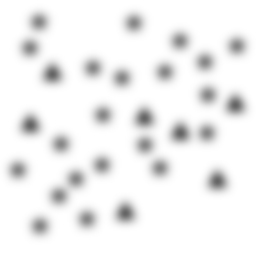
Squares: 0
Triangles: 7
Stars: 21
Total shapes: 28